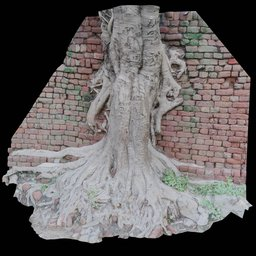
Label: nature